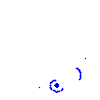
Particle: electron